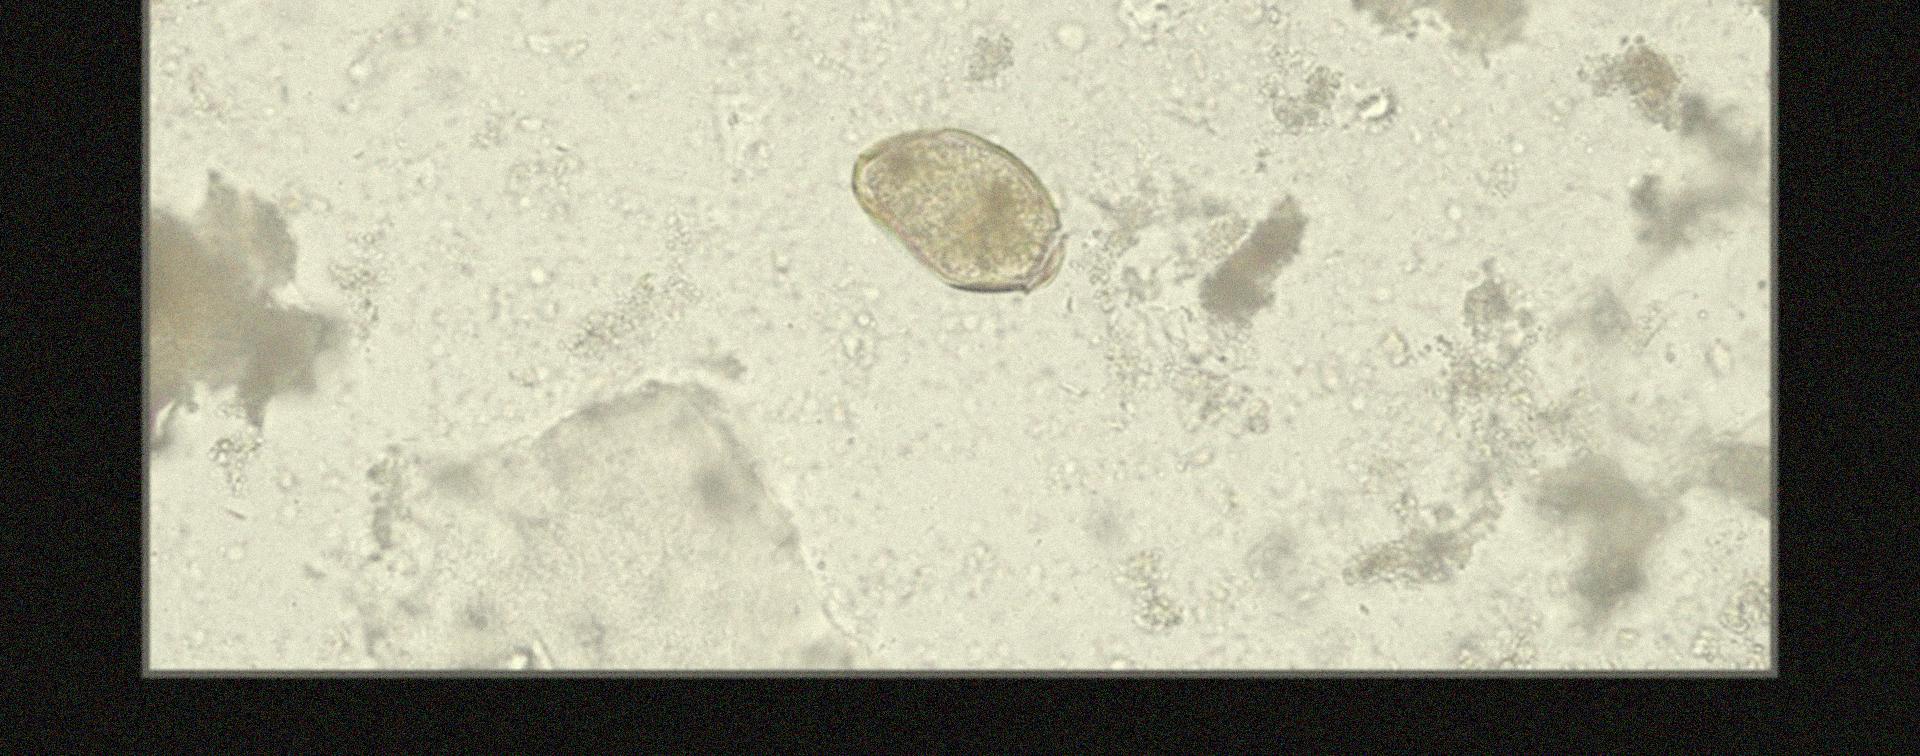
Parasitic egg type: Paragonimus spp